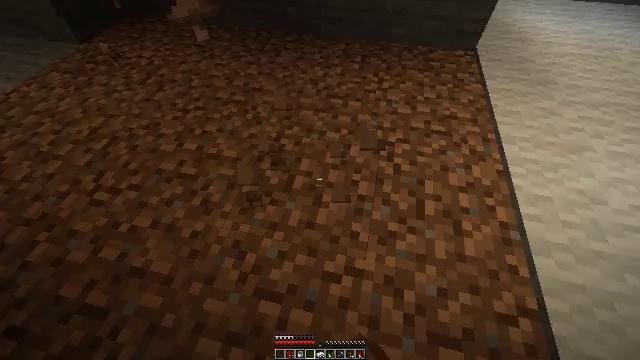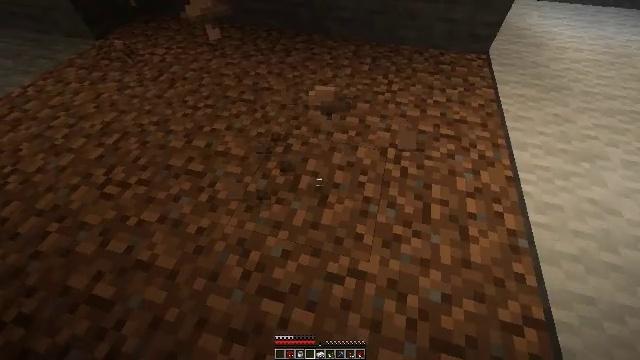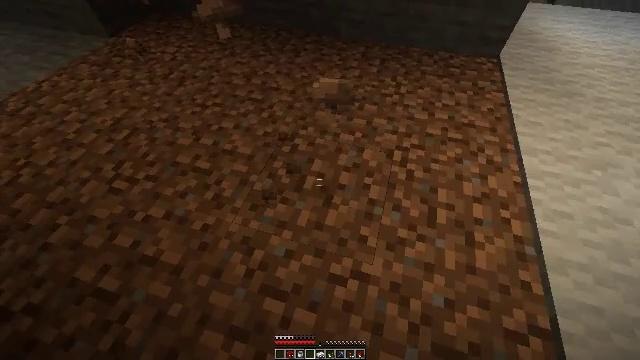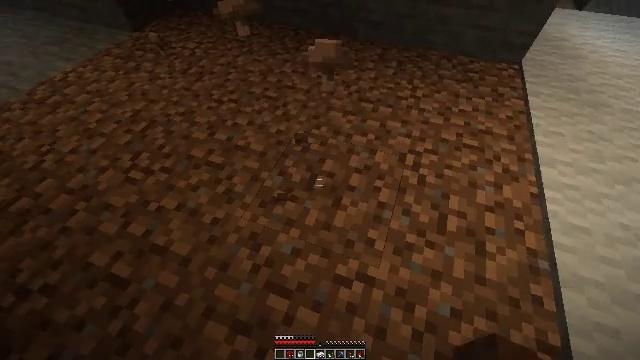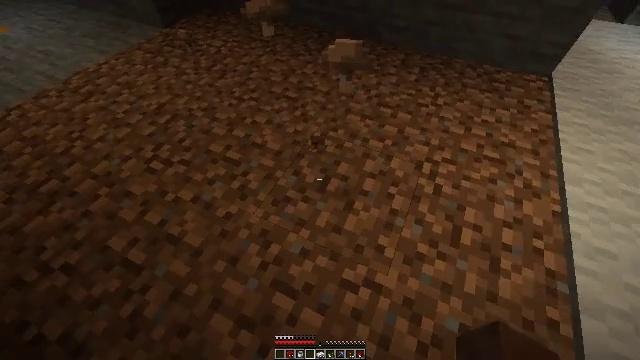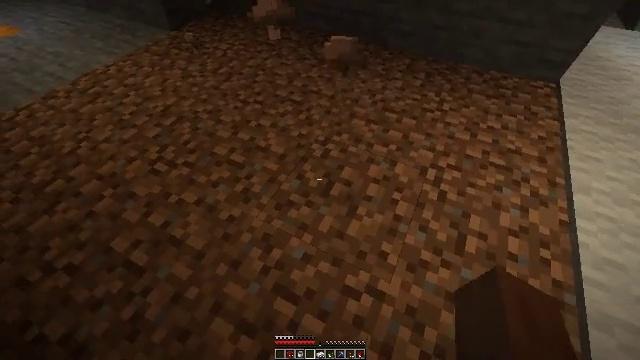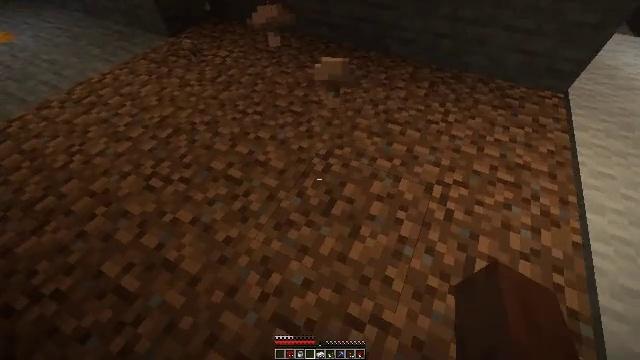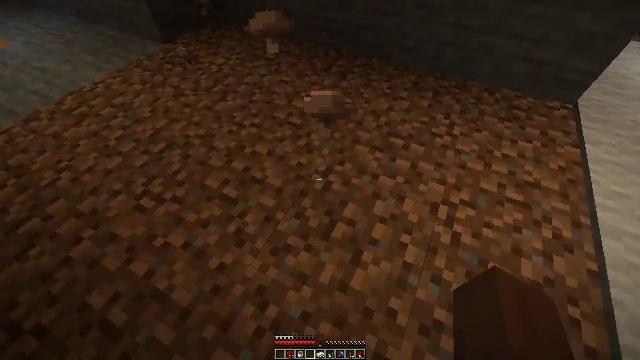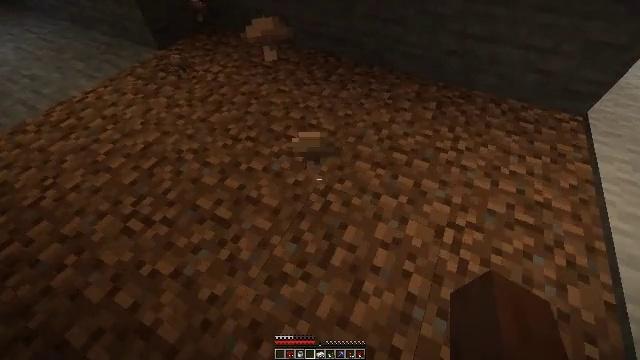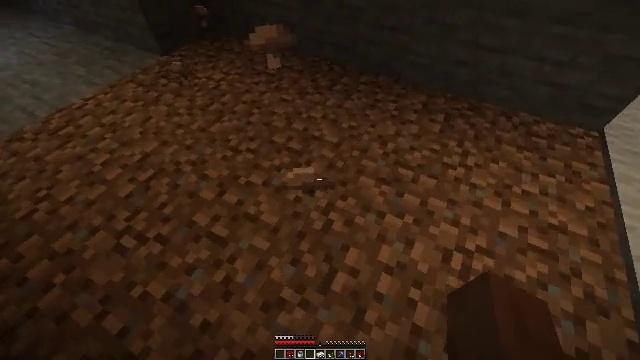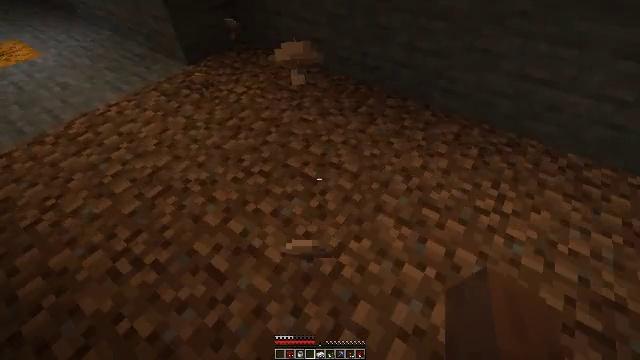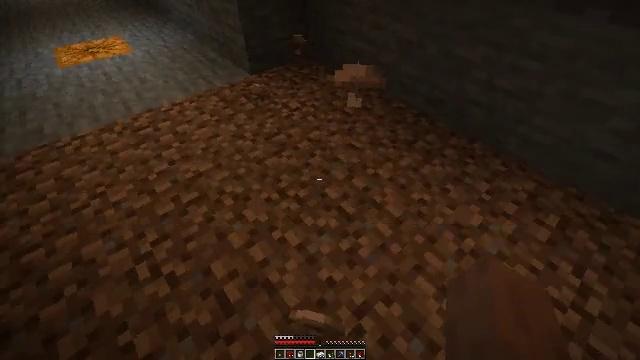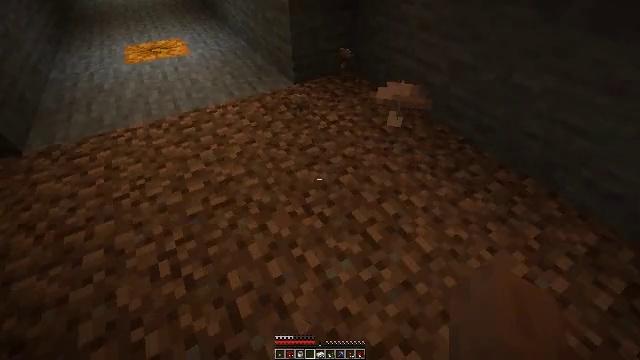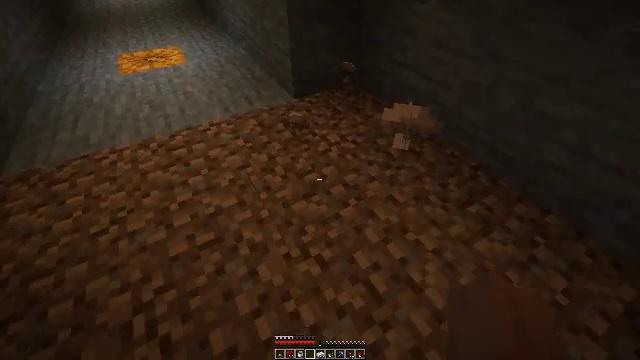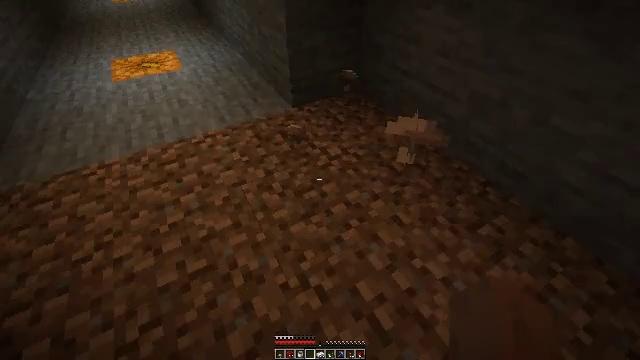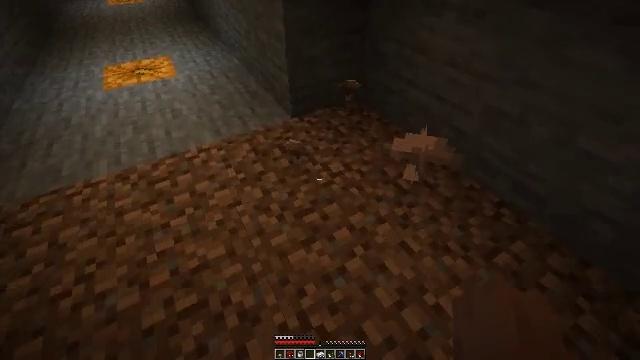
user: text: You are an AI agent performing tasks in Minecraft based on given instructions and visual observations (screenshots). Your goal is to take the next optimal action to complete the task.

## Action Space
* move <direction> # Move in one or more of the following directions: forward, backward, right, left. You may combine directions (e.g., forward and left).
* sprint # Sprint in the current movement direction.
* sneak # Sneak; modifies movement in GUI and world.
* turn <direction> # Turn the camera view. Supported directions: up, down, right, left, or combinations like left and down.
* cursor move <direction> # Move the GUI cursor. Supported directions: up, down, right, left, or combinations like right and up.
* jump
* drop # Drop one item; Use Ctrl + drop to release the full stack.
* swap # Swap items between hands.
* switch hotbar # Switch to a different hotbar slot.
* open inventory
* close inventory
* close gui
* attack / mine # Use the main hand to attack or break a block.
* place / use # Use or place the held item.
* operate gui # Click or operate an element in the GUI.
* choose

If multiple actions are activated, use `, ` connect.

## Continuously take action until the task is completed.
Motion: motion action
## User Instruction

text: Remove an iron ingot from the inventory.
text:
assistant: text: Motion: turn left
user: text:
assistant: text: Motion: turn left
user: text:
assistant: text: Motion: turn left
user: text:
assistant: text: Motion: turn left
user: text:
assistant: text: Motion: move forward, turn left
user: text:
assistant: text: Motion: move forward
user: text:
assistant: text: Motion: move forward
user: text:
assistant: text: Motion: move forward
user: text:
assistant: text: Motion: move forward, turn left
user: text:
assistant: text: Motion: move forward, turn left and up
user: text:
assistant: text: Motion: move forward, turn left and up
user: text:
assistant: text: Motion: move forward, turn left and up
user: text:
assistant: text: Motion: move forward
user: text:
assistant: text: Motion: move forward
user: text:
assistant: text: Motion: move forward
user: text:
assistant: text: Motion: move forward
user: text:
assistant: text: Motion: move forward
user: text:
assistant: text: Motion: move forward
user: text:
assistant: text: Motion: move forward
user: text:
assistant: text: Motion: move forward
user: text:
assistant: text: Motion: move forward
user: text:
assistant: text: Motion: move forward
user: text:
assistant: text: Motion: move forward and move right
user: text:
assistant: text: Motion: move forward and move right
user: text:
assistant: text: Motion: move right, turn left and down
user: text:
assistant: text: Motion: move right, turn left and down
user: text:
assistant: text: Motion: turn left
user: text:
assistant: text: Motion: turn left and up
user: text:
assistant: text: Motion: turn left and up
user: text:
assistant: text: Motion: turn left